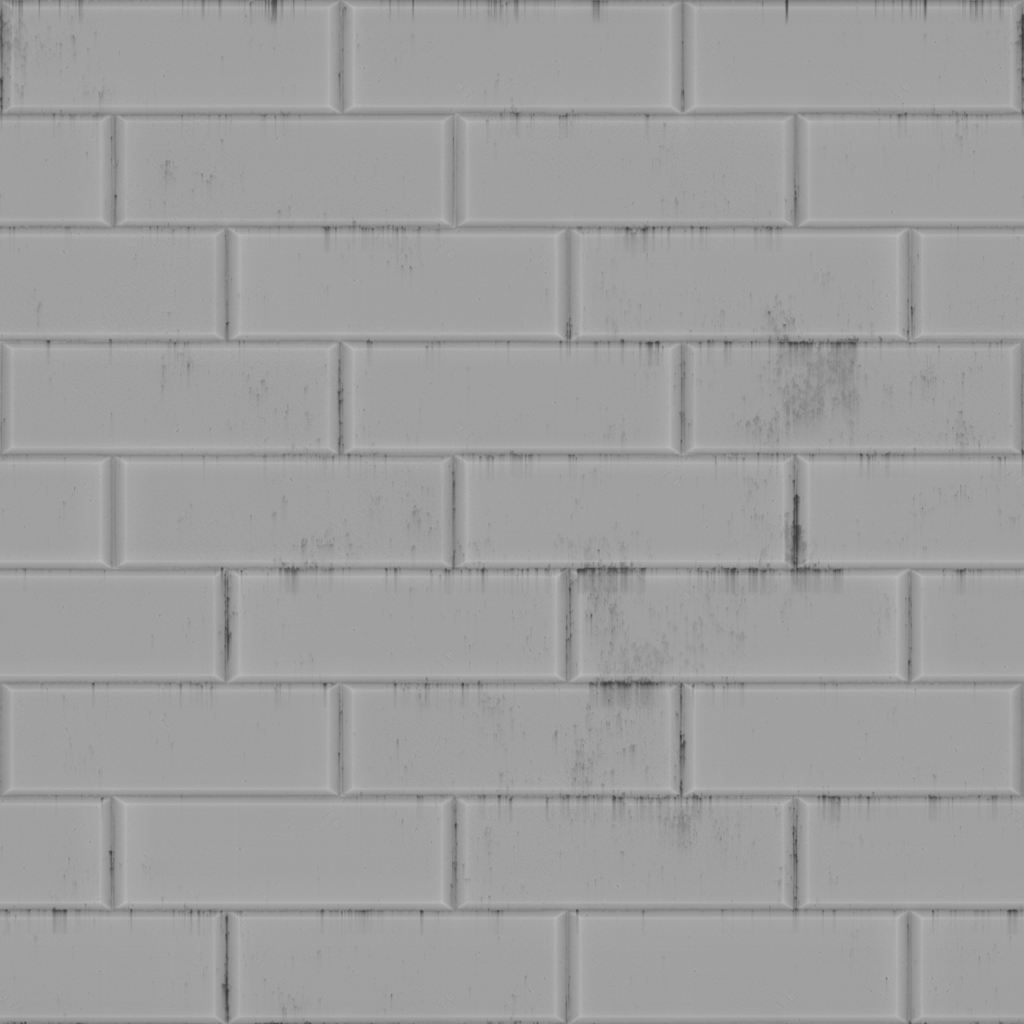
Texture map type: Roughness